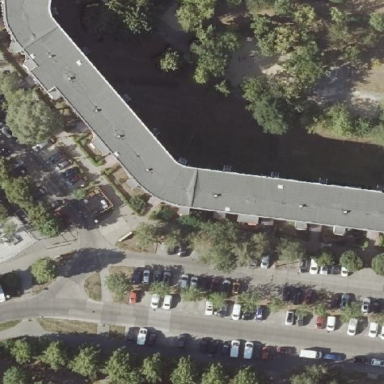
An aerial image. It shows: Flat-roofed apartment building with tar paper roofing.